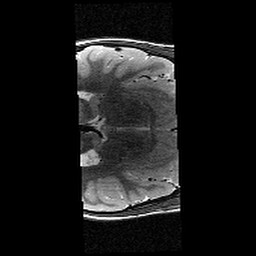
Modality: T2w
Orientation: axial
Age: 12
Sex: female
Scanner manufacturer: siemens
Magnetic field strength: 3 T
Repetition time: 7.7 s
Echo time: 0.067 s